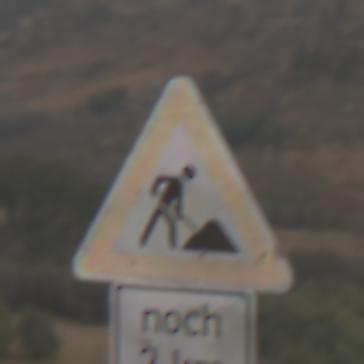
Verkehrszeichen: Arbeitsstelle
Zusatzzeichen unten: LaengeEinerStrecke4
Umgebung: Outdoor, Nature
Tageszeit: MorningAfternoon
Wetter: Overcast
Licht: Natural
Jahreszeit: NotSpecified
Kontrast: LowContrast